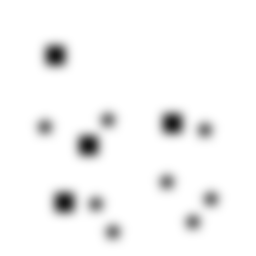
Squares: 4
Triangles: 0
Stars: 8
Total shapes: 12